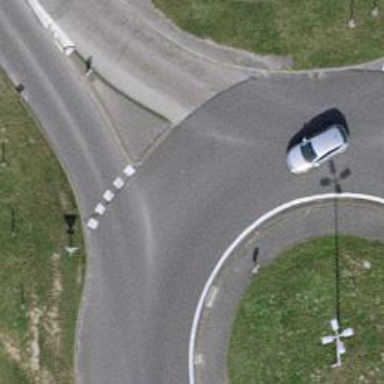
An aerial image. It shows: Tertiary road made of asphalt leading to roundabout junction.